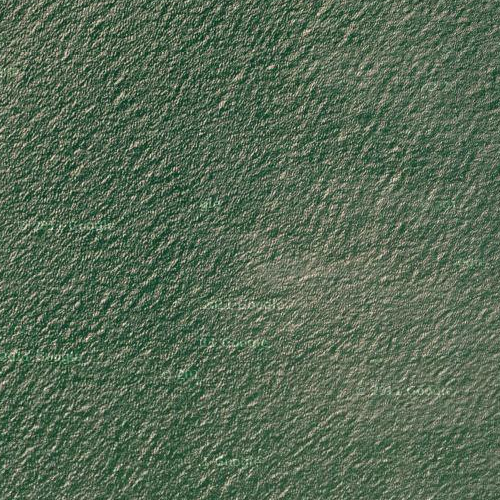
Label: sydney